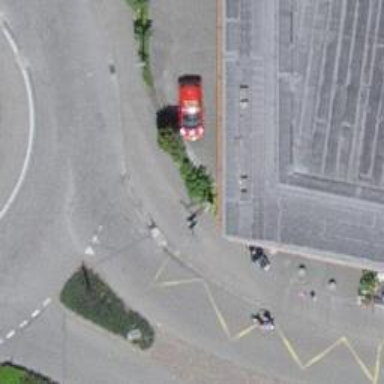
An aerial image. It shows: Bus stop with platform for public transport.